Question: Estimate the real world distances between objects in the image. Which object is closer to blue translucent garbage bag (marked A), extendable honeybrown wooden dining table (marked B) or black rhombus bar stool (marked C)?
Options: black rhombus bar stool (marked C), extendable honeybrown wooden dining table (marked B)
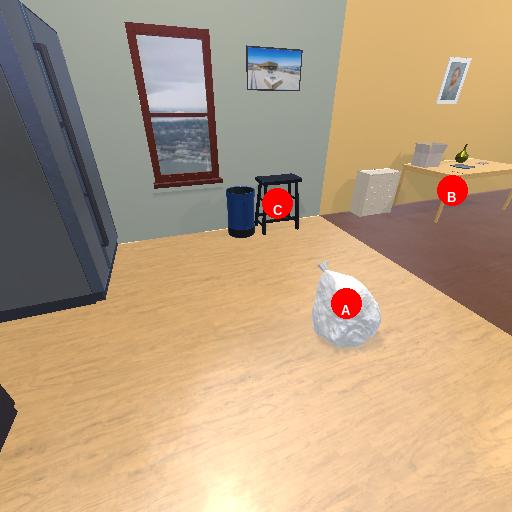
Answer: black rhombus bar stool (marked C)